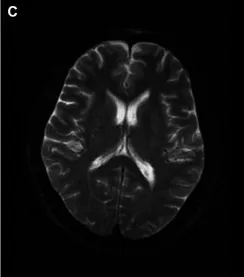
(A-C) Brain MRI of the patient in case 2 was normal (2 months after onset).
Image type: radiology (mri)